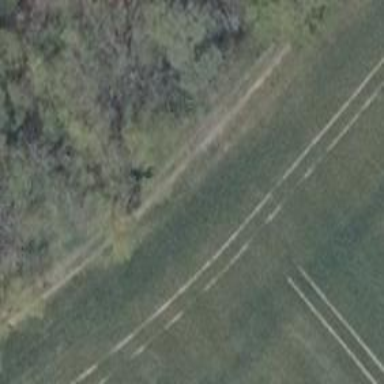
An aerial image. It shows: Dirt track with grade 4 track type.